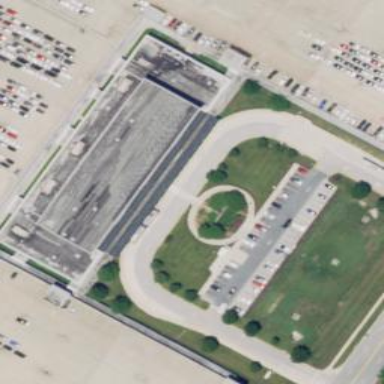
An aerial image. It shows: Building housing car rental service.